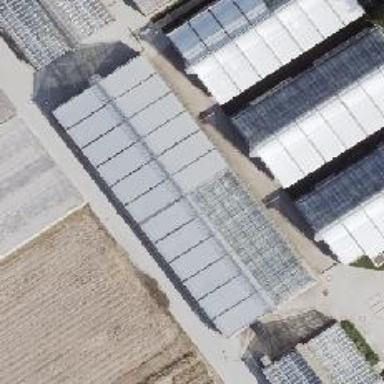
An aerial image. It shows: Greenhouse.